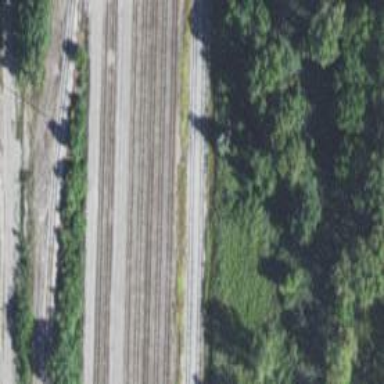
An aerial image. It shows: Railway spur service.